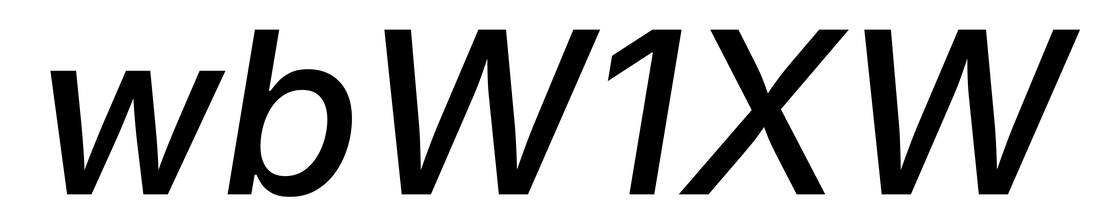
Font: Inter-Italic_Medium_Italic